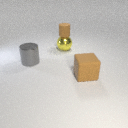
small brown rubber cylinder above large yellow metal sphere